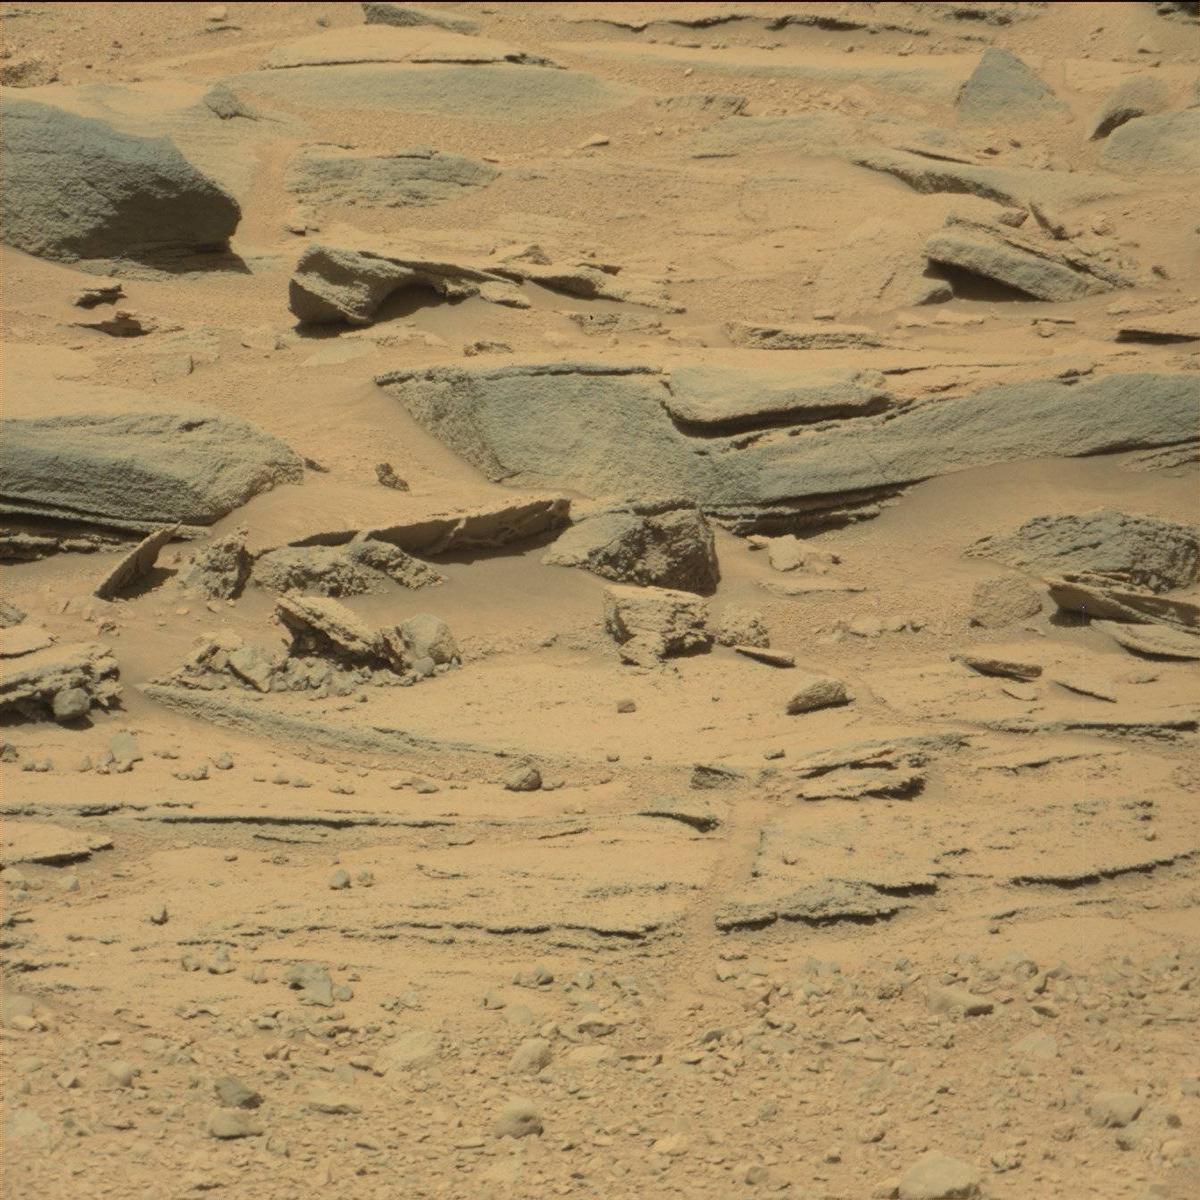
Terrain classes present: Bedrock, Sand / Soil